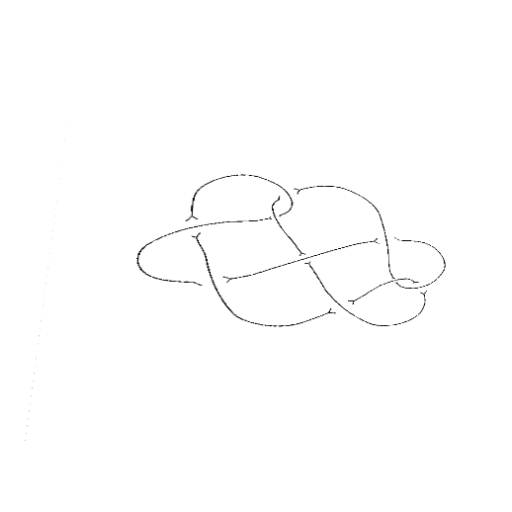
Crossing number: 9